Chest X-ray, PA view. Patient: 47 years old, sex M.
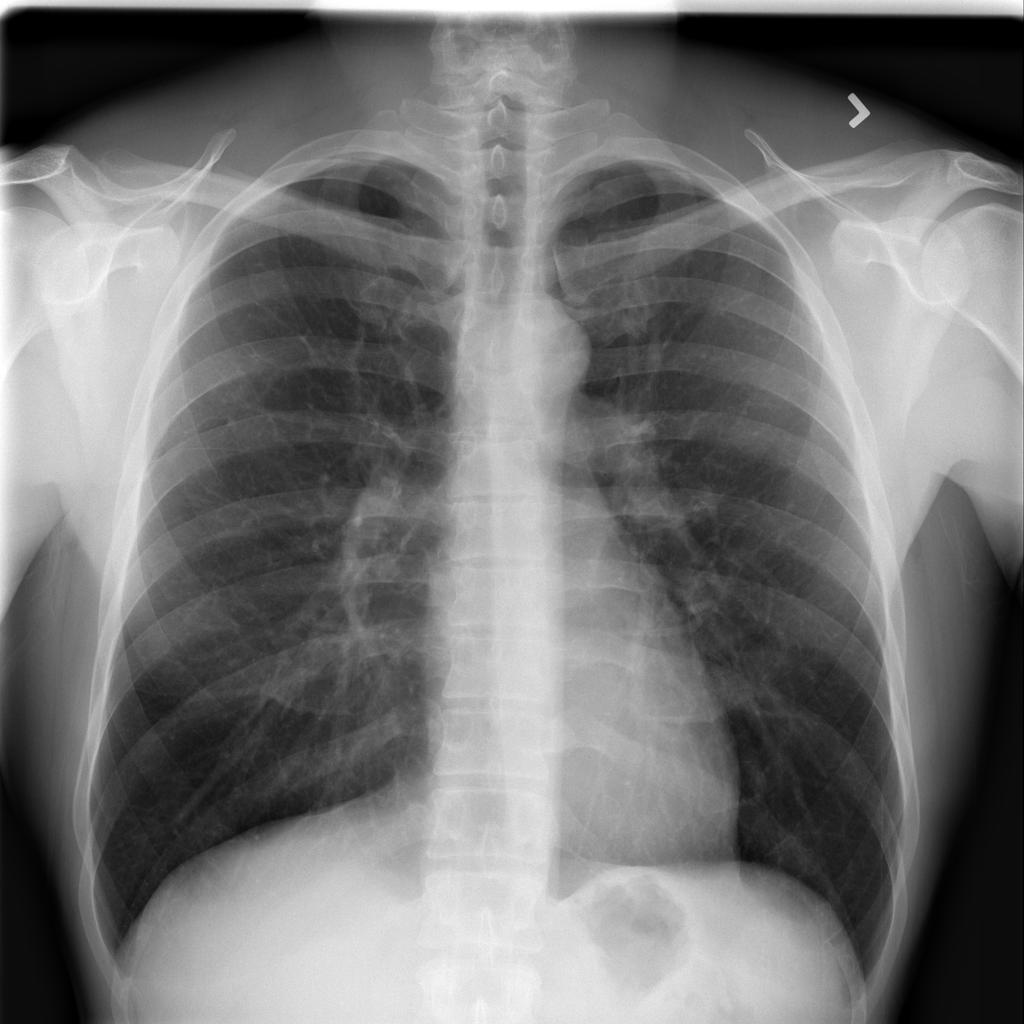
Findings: No Finding